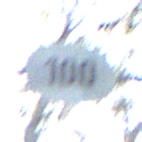
Verkehrszeichen: Geschwindigkeit100
Umgebung: Outdoor, Nature
Tageszeit: SunriseSunset
Wetter: Clear
Licht: Natural
Jahreszeit: Winter
Kontrast: LowContrast